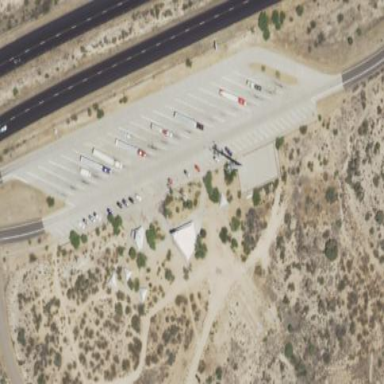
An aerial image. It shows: Rest area along the road.